Question: How can i create same view as below using auto layout constraints programmatically. I has been looking online for resource a while but i can't find any online tutorial to create and equalWidth and equalHeight constraints programmatically.
Please advise how can i set equalWidth and equalHeight programmatically to achieve layout like below.

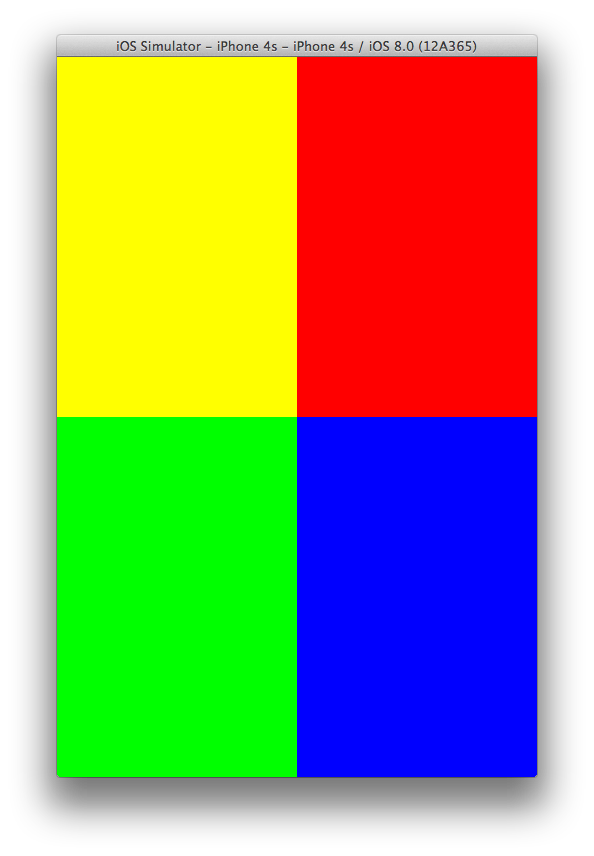
Answer: Something like this:
'''
/*
* +-+-+
* |1|2|
* +-+-+
* |3|4|
* +-+-+
*/
override func viewDidLoad() {
super.viewDidLoad()
let view1 = UIView(frame: CGRectZero)
let view2 = UIView(frame: CGRectZero)
let view3 = UIView(frame: CGRectZero)
let view4 = UIView(frame: CGRectZero)
view1.backgroundColor = UIColor.yellowColor()
view2.backgroundColor = UIColor.redColor()
view3.backgroundColor = UIColor.greenColor()
view4.backgroundColor = UIColor.blueColor()
view1.setTranslatesAutoresizingMaskIntoConstraints(false)
view2.setTranslatesAutoresizingMaskIntoConstraints(false)
view3.setTranslatesAutoresizingMaskIntoConstraints(false)
view4.setTranslatesAutoresizingMaskIntoConstraints(false)
view.addSubview(view1)
view.addSubview(view2)
view.addSubview(view3)
view.addSubview(view4)
let views = ["view1":view1, "view2":view2, "view3":view3, "view4":view4]
view.addConstraints(NSLayoutConstraint.constraintsWithVisualFormat("H:|[view1][view2(==view1)]|", options: .allZeros, metrics: nil, views: views))
view.addConstraints(NSLayoutConstraint.constraintsWithVisualFormat("H:|[view3][view4(==view3)]|", options: .allZeros, metrics: nil, views: views))
view.addConstraints(NSLayoutConstraint.constraintsWithVisualFormat("V:|[view1][view3(==view1)]|", options: .allZeros, metrics: nil, views: views))
view.addConstraints(NSLayoutConstraint.constraintsWithVisualFormat("V:|[view2][view4(==view2)]|", options: .allZeros, metrics: nil, views: views))
// Do any additional setup after loading the view, typically from a nib.
}
'''